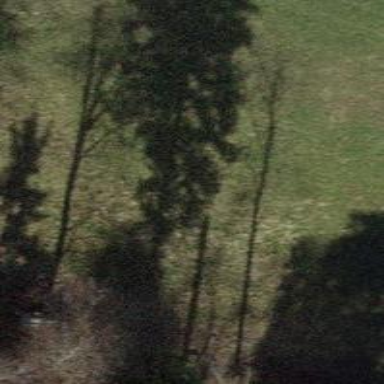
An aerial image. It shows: Hunting stand in the form of tree stand.